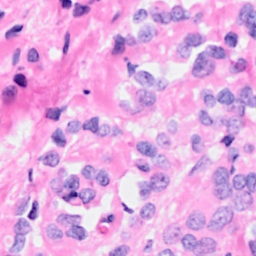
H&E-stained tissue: Breast